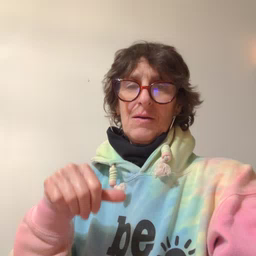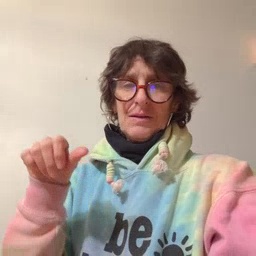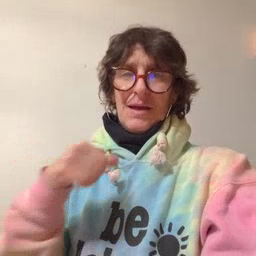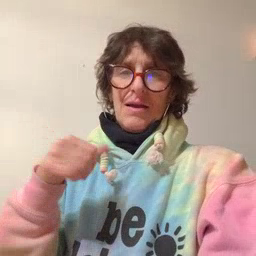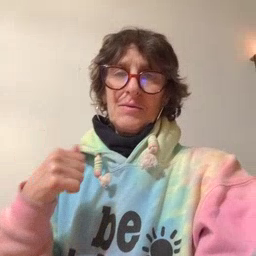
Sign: carrot